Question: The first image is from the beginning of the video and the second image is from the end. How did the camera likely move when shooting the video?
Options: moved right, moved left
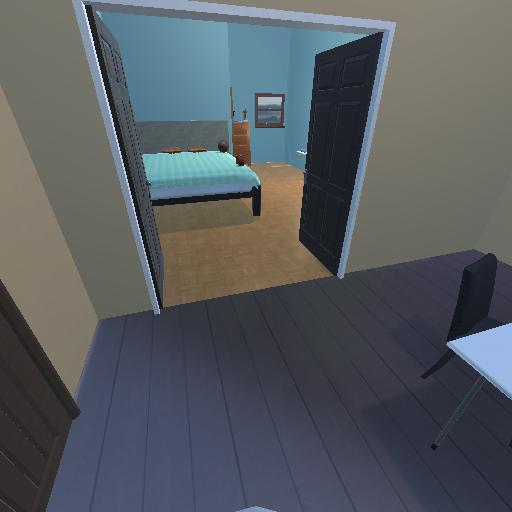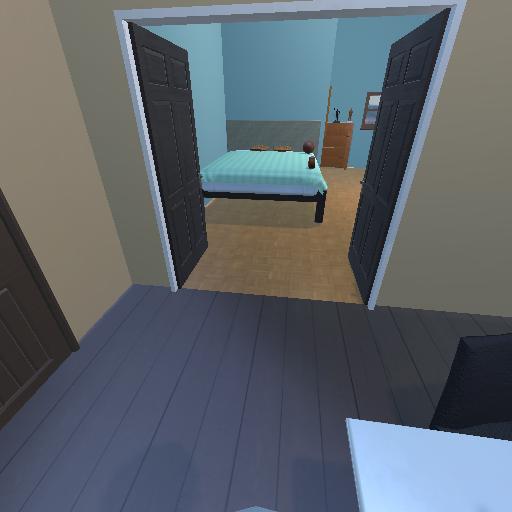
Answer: moved right